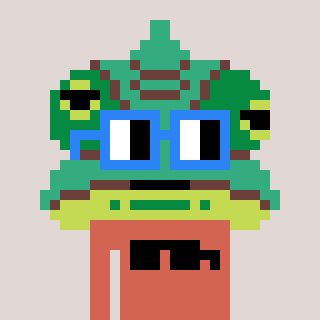
a pixel art character with square blue glasses, a chameleon-shaped head and a peachy-colored body on a warm background